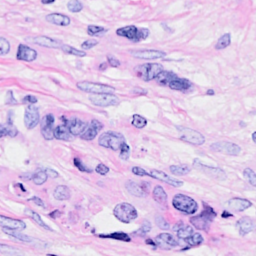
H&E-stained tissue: Breast